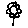
Label: flower